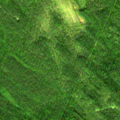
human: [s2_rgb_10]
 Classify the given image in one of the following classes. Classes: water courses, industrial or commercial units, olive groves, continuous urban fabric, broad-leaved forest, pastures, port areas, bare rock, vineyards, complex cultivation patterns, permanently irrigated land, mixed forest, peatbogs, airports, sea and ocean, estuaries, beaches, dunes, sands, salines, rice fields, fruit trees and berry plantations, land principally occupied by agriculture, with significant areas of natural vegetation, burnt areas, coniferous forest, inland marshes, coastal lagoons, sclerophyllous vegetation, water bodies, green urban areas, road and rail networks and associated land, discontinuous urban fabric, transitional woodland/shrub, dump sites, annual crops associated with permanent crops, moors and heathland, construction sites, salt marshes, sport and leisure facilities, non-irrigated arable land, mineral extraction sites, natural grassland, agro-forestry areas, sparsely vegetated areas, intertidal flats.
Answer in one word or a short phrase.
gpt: coniferous forest, mixed forest